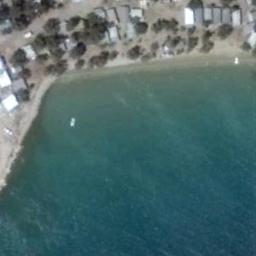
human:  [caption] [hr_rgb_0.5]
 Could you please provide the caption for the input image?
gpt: The beach with brown sand and the land next to the beach with some houses and some trees .

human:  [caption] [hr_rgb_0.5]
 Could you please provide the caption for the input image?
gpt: The sea is blue by the beach .

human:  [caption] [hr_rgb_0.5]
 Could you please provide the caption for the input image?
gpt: There are some buildings and trees beside the beach .

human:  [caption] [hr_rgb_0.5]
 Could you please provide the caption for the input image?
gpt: Blue water and obtuse-shaped coastline and houses .

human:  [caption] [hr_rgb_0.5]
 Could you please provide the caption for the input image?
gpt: Many buildings  are beside the beach .